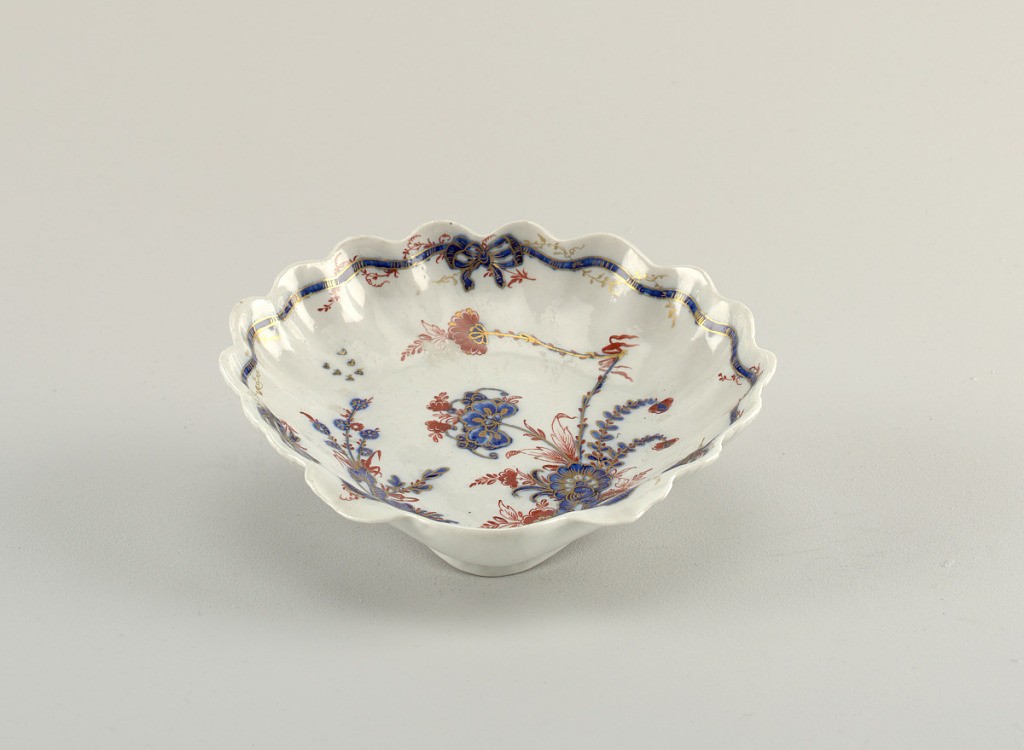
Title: Dish (One of Six)
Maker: Cozzi Porcelain Factory, Italian, 1763 – 1812
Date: ca. 1770
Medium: hard paste porcelain, vitreous enamel, gold
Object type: dish
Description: Shell form, decorated in Chinese style with carnations, in red and blue with gilt highlights, on a blue-grey glaze.